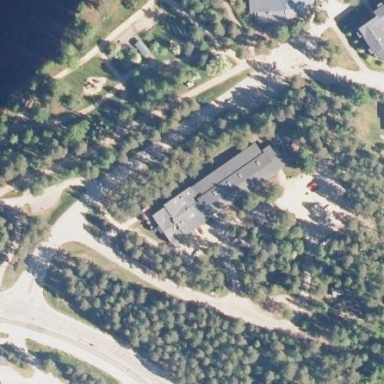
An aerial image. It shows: Hotel building.